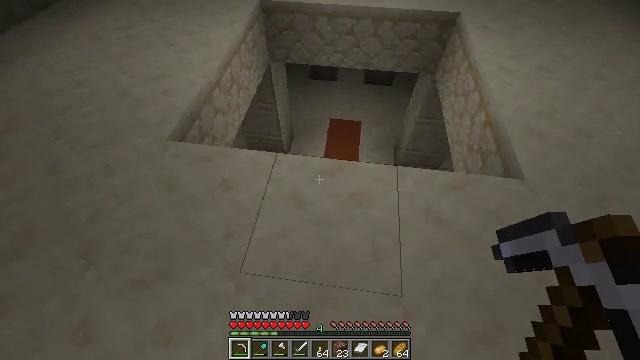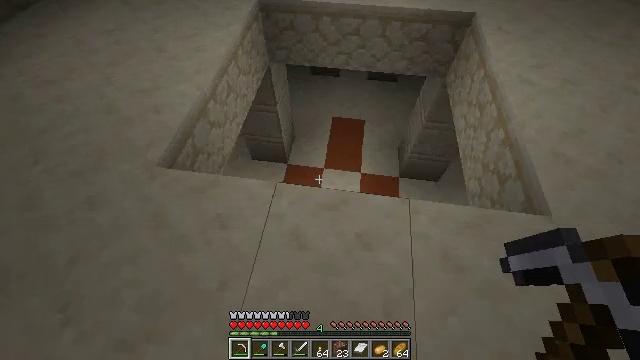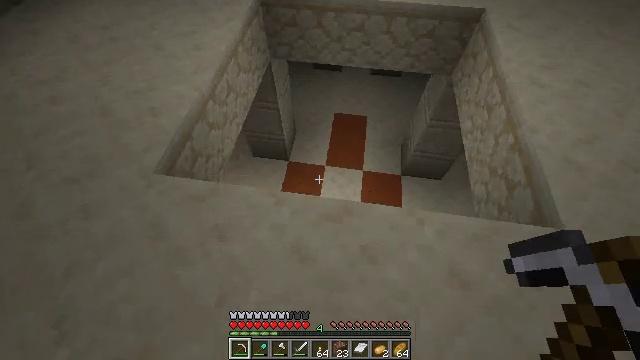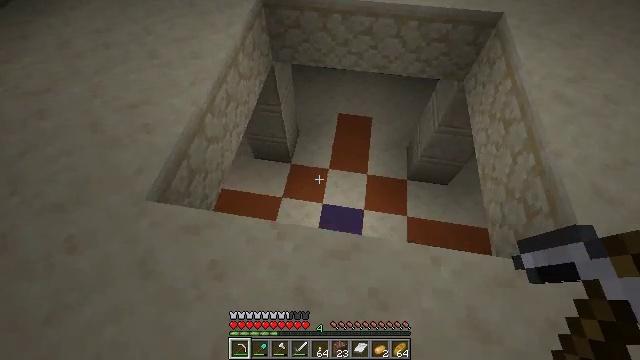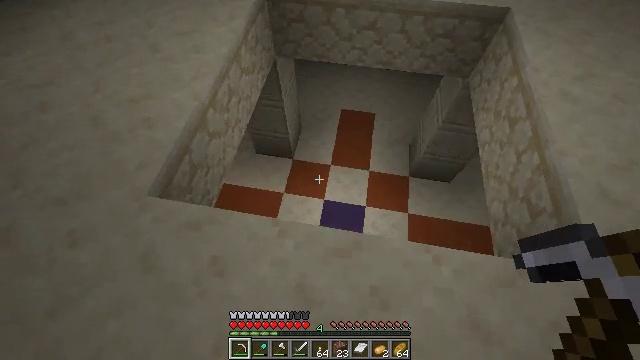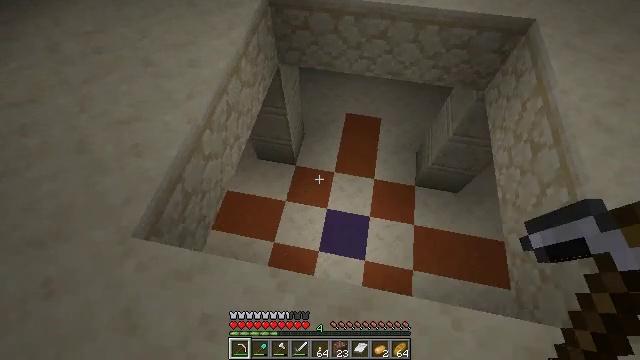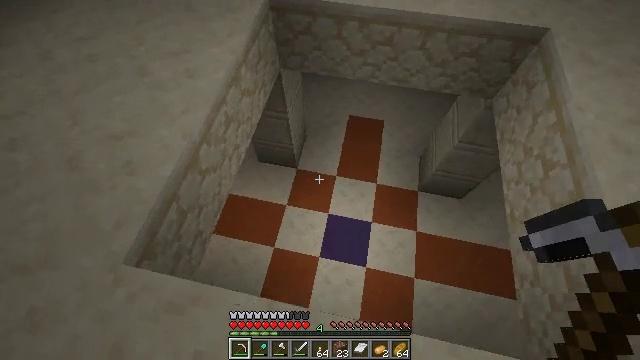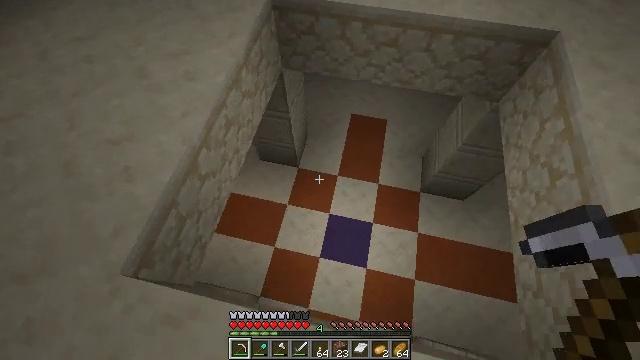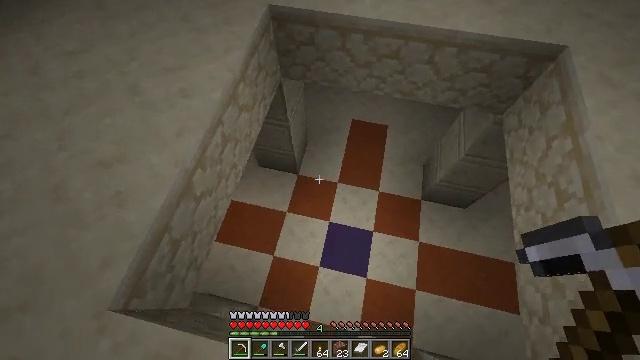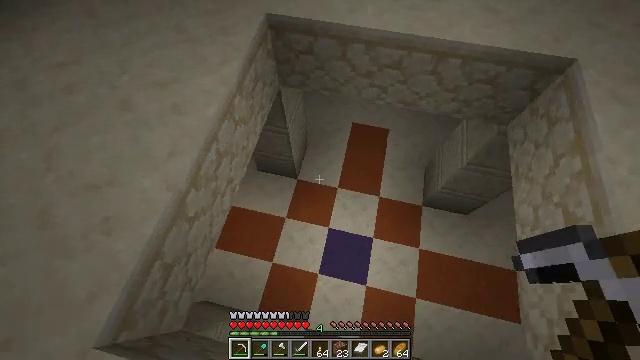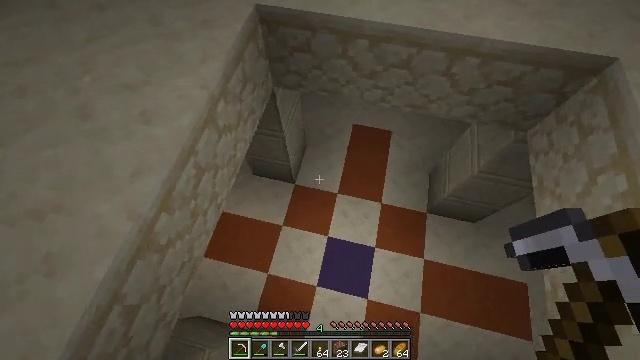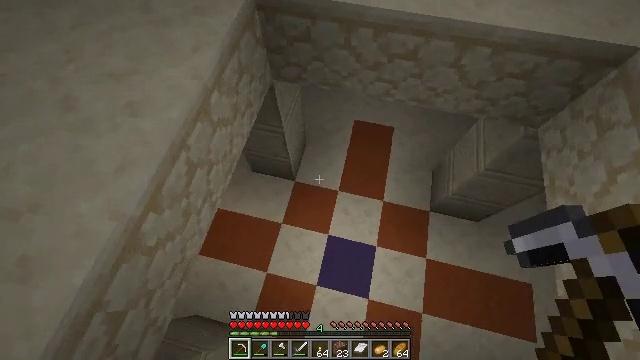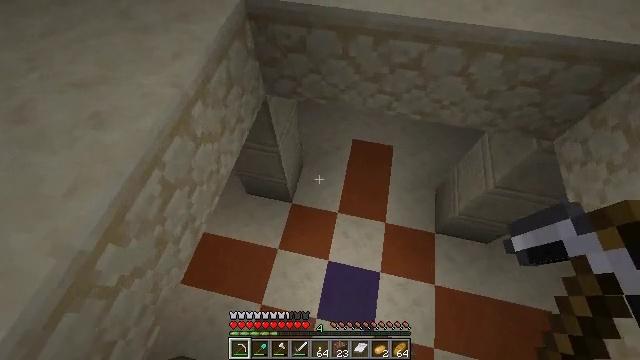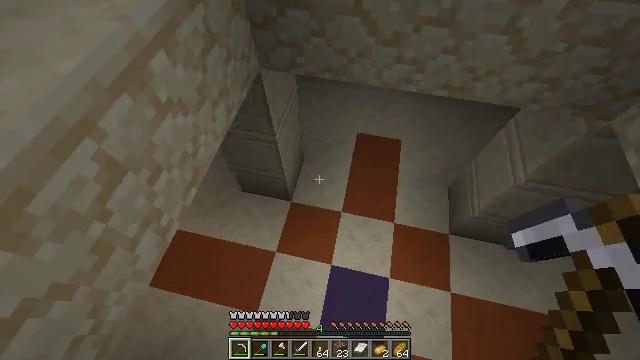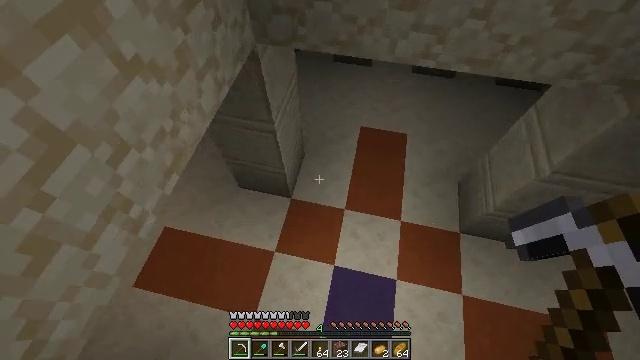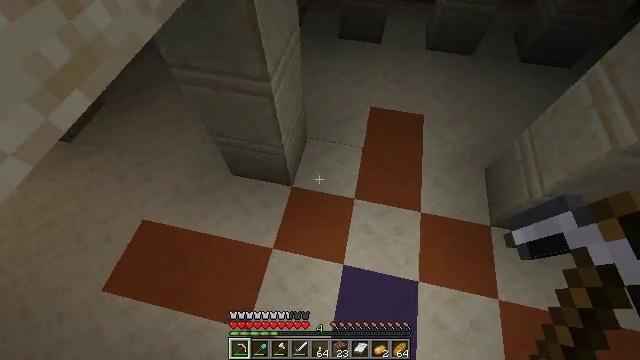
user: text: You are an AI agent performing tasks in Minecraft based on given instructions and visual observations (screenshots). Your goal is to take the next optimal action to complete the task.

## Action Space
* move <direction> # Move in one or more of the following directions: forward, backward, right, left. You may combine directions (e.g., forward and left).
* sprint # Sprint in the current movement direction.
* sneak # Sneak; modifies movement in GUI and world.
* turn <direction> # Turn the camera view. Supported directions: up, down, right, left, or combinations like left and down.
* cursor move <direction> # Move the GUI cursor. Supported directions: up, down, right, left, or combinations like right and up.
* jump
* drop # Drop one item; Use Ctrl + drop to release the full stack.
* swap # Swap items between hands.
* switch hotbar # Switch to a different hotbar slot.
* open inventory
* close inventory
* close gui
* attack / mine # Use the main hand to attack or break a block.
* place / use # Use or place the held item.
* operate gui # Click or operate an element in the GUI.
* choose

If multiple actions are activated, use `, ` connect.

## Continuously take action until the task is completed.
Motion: motion action
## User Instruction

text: Mine the orange terracotta block.
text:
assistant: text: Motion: move forward, turn down
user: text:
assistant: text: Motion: move forward, turn down
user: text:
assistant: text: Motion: move forward, turn down
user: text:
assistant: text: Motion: move forward, turn down
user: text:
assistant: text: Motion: move forward, turn left and down
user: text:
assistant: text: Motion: move forward
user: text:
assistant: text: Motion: move forward
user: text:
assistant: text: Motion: move forward
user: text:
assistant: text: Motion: move forward
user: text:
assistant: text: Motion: move forward
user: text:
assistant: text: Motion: no_op
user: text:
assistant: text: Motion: move left, turn right and up
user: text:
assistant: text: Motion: move left
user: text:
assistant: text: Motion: move left
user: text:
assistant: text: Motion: move left
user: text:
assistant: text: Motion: move left
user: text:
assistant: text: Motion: move left
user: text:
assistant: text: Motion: move left
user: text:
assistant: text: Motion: move left, turn down
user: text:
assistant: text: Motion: move left, turn right and down
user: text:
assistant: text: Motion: move left, turn right and down
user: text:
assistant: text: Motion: move left, turn right and down
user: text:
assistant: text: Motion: turn right and down
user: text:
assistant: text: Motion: attack / mine
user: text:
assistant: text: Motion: turn right and down, attack / mine
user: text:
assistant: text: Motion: turn right and down, attack / mine
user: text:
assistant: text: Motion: turn right, attack / mine
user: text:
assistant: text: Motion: attack / mine
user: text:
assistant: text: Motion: attack / mine
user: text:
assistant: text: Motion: attack / mine